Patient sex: M
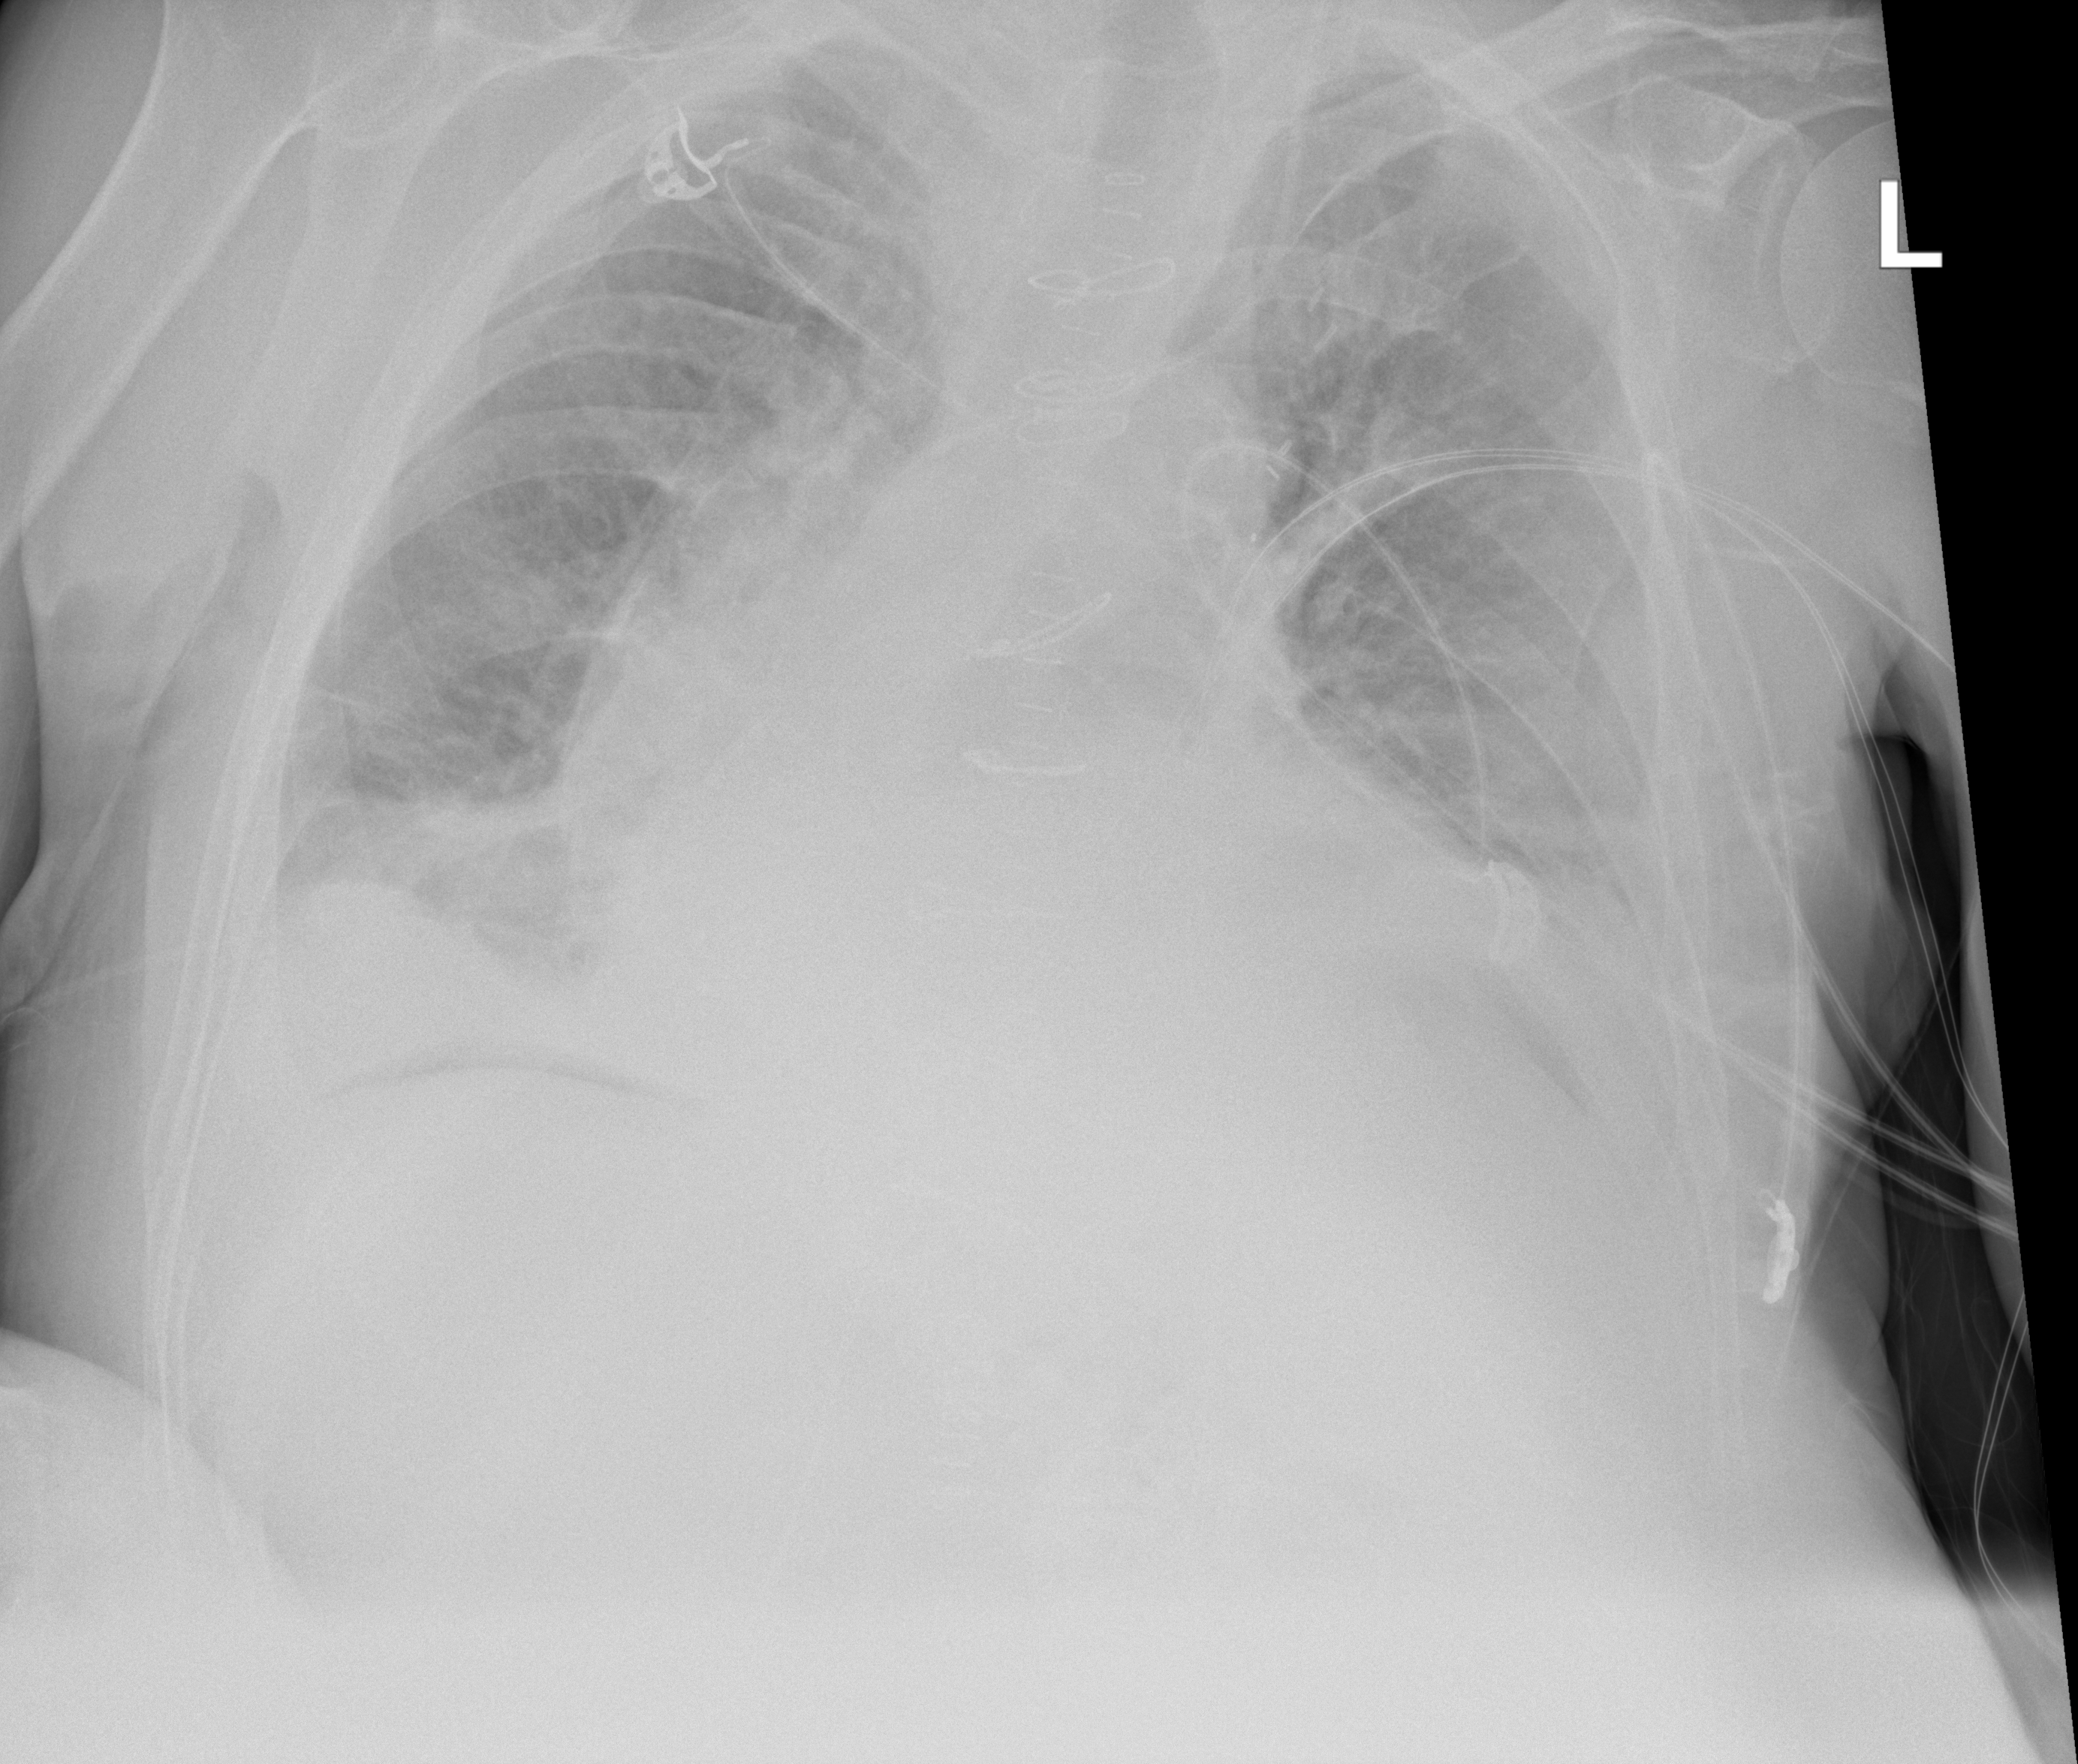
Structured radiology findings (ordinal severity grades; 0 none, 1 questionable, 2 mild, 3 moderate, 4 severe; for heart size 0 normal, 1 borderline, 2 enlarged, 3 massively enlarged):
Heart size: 2
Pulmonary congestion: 2
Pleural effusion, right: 2
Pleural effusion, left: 2
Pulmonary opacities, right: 1
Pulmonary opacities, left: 0
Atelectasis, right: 2
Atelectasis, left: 2